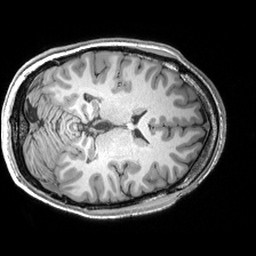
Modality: T1w
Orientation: axial
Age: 22
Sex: male
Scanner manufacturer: siemens
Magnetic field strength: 3 T
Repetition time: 2.53 s
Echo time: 0.00299 s